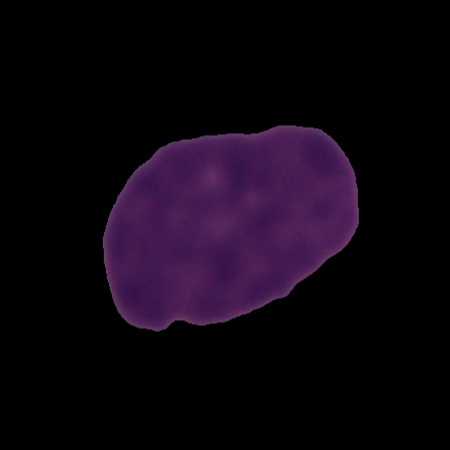
Label: cancer